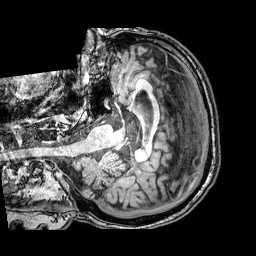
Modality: T1w
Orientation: axial
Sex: male
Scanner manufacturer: philips
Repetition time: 0.008146 s
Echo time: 0.00375 s